Platform: macOS
Application: Cursor
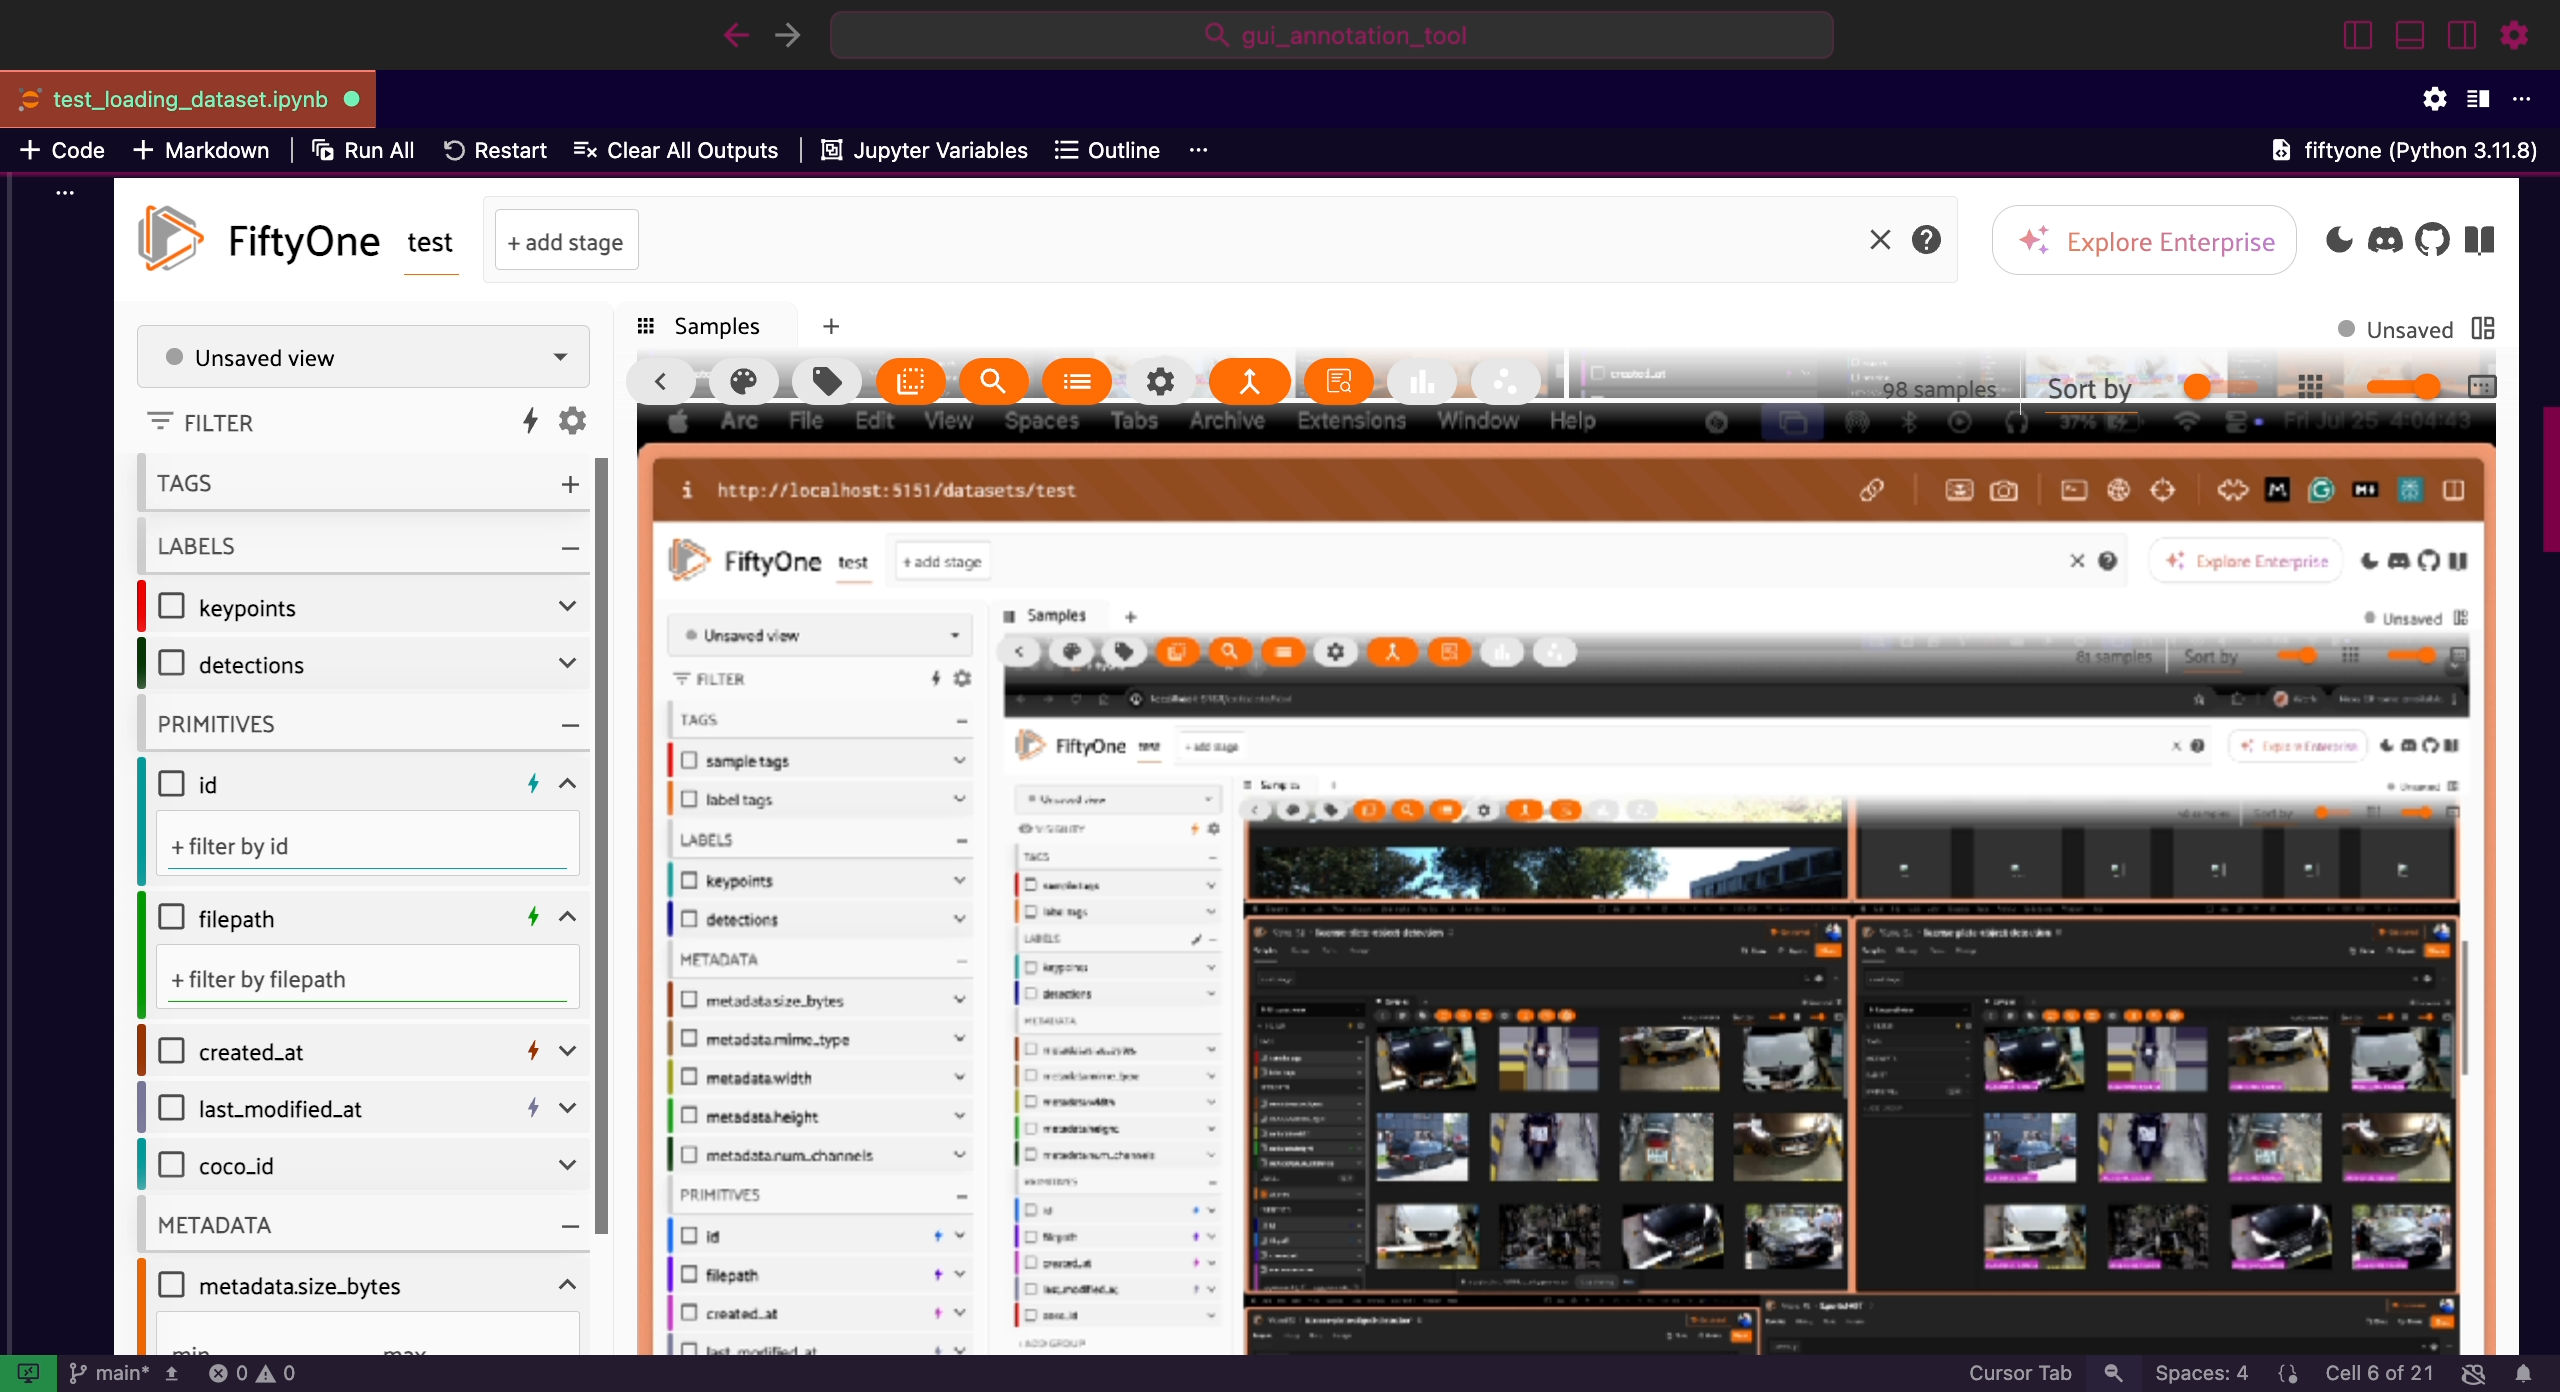
task_description: Hide the sidebar
action_type: click
element_info: Icon

task_description: Open the color settings in the actions row toolbar
action_type: click
element_info: Icon

task_description: Open tags view menu in the actions row
action_type: click
element_info: Icon

task_description: Expand the 'TAGS' group
action_type: click
element_info: Icon

task_description: Minimize the 'LABELS' group in the sidebar
action_type: click
element_info: Icon

task_description: Minimize the 'PRIMITIVES' group in the sidebar
action_type: click
element_info: Icon

task_description: Minimize the 'METADATA' group in the sidebar
action_type: click
element_info: Icon

task_description: Hide filter options for the id field in the primitives group
action_type: click
element_info: Icon

task_description: Hide the filter options for the filepath field in the primitives group
action_type: click
element_info: Icon

task_description: Show the filter options for the created_at field
action_type: click
element_info: Icon

task_description: Open patches view menu in the actions row
action_type: click
element_info: Icon

task_description: Open the sort by text similarity menu in the actions row toolbar
action_type: click
element_info: Icon

task_description: Open the operators browser menu
action_type: click
element_info: Icon

task_description: Open display options menu
action_type: click
element_info: Icon

task_description: Clear any view stage thats been applied to this dataset
action_type: click
element_info: Icon

task_description: Learn more about view stages
action_type: click
element_info: Icon

task_description: Switch app view to dark mode
action_type: click
element_info: Icon

task_description: Show the keypoints labels on the samples in the samples panel
action_type: click
element_info: Checkbox

task_description: Display detections labels on samples in the samples panel
action_type: click
element_info: Checkbox

task_description: Display the id of each sample in the samples panel
action_type: click
element_info: Checkbox

task_description: Display the filepath of each sample in the samples panel
action_type: click
element_info: Checkbox

task_description: Select a different dataset to load
action_type: select
element_info: Menu Item

task_description: Reset zoom for samples in the samples panel
action_type: click
element_info: Icon

task_description: Reset spacing between samples in the samples panel
action_type: click
element_info: Icon

task_description: Apply a view stage to this dataset
action_type: select
element_info: Menu Item

task_description: Open the saved views menu
action_type: click
element_info: Button

task_description: Open the workspaces menu
action_type: click
element_info: Button

task_description: Change how samples are sorted in the samples panel
action_type: select
element_info: Menu Item

task_description: Show filter options for the last_modified_at field in the primitives group
action_type: click
element_info: Icon

task_description: Find the number of samples in this dataset
action_type: hover
element_info: Text

task_description: Show when the samples were created
action_type: click
element_info: Checkbox

task_description: Show when each sample was last modified
action_type: click
element_info: Checkbox

task_description: Display the coco_id on the samples in the samples panel
action_type: click
element_info: Checkbox

task_description: Toggle to visibility mode
action_type: click
element_info: Icon

task_description: Display the size of samples in bytes in the samples panel
action_type: click
element_info: Checkbox